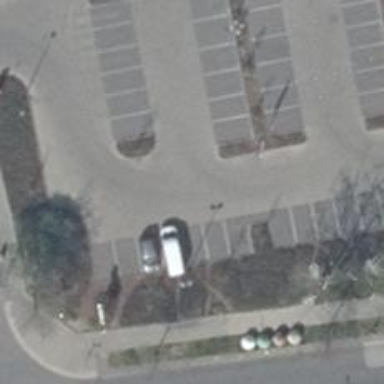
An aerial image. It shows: Road serving as parking aisle.